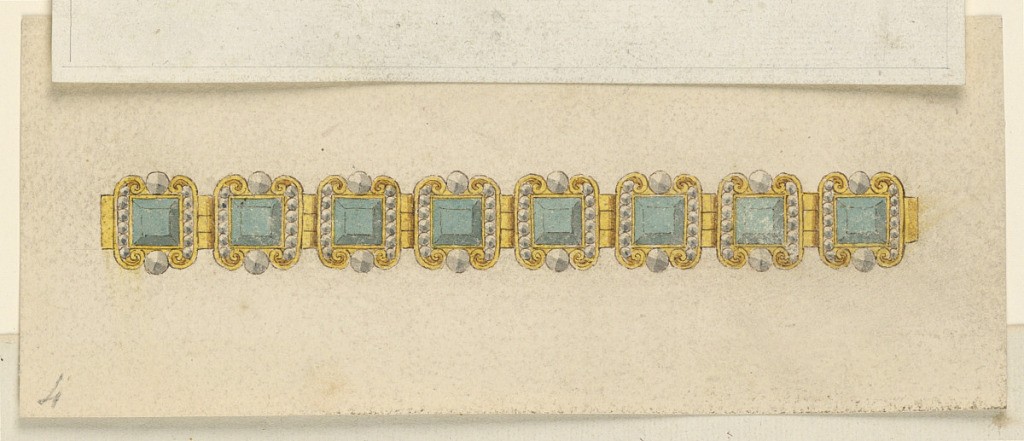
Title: Design for a Bracelet
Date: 1800–1825
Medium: Pen and brown ink, gray wash, green, yellow watercolor, traces of graphite Support: off-white wove paper
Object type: Drawing
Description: Horizontal rectangle. Eight square green diamonds are framed by a kind of escutcheon, composed of two standing volutes with rows of beads, with, in the center above and below, a round diamond. Closely joined.